Lunar surface albedo tile
Center latitude: -13.63
Center longitude: -39.096
Resolution (meters per pixel, mean): 140.9
Tile area (km^2): 20241.62
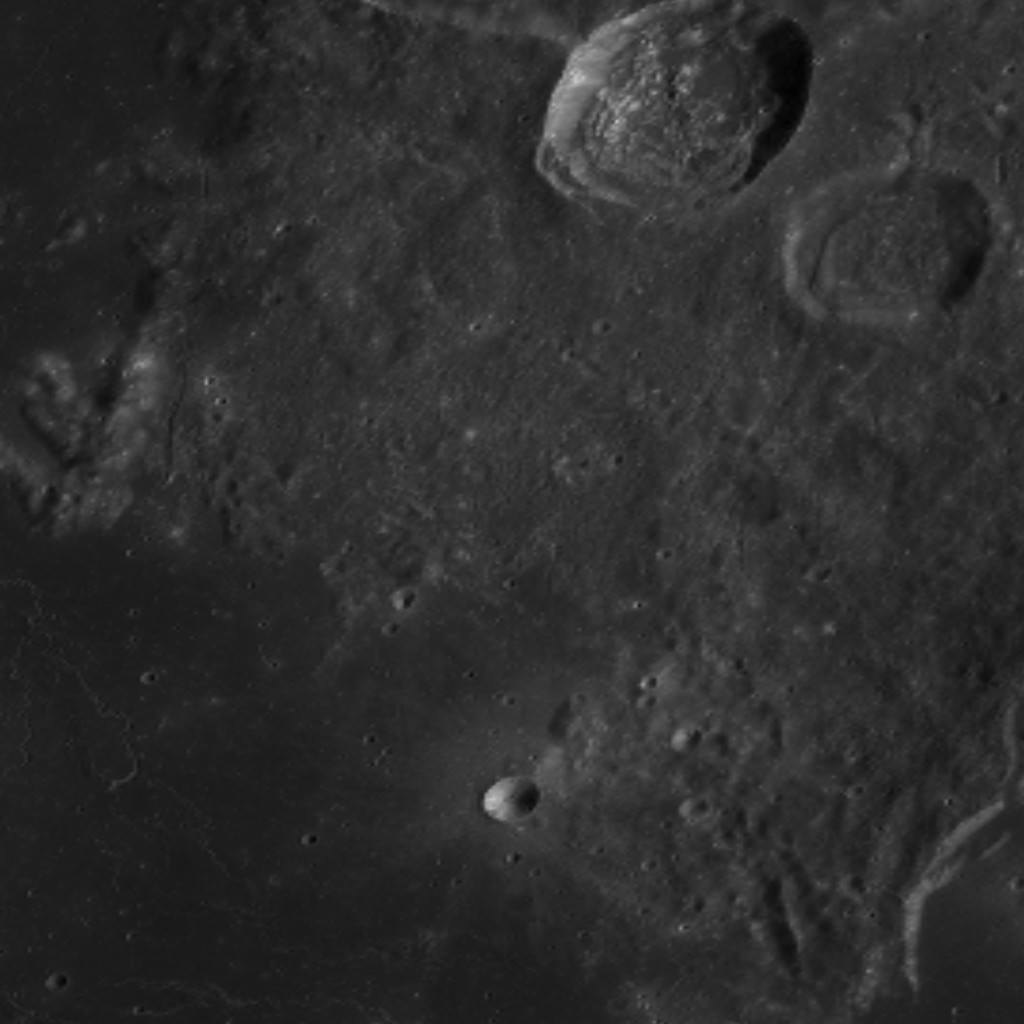